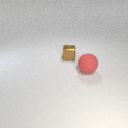
large red rubber sphere to the right of small brown metal cube